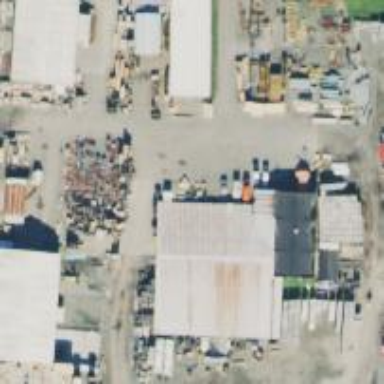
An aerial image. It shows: Industrial area.